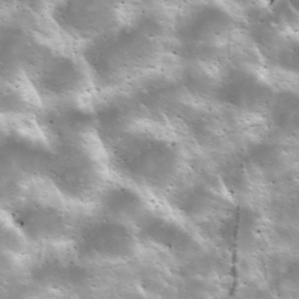
Label: non_frost